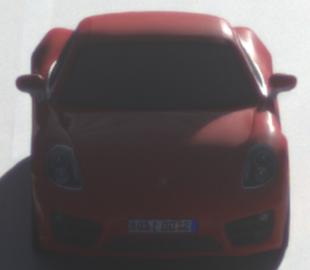
Make: Porsche
Model: Cayman
Detailed model: Cayman (981C)
Model produced from: 2013/03
Model produced until: 2014/04
Doors: 2
Color: red
Road condition: dry road
Daytime: morning or afternoon
Contrast: medium contrast